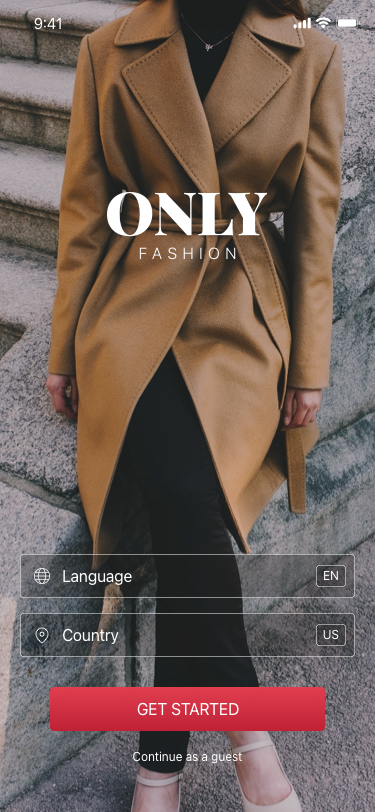
Text in this UI design:
Continue as a guest